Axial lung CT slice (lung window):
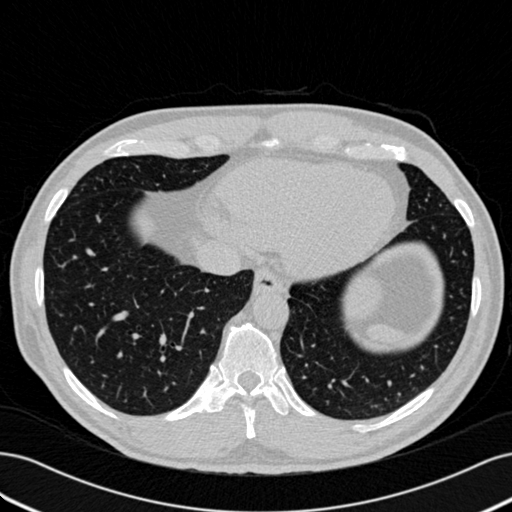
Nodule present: no